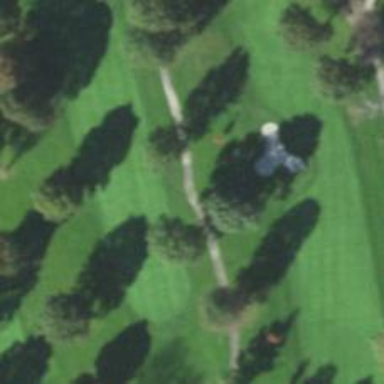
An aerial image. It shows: Path for both road and golf.